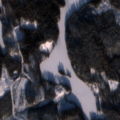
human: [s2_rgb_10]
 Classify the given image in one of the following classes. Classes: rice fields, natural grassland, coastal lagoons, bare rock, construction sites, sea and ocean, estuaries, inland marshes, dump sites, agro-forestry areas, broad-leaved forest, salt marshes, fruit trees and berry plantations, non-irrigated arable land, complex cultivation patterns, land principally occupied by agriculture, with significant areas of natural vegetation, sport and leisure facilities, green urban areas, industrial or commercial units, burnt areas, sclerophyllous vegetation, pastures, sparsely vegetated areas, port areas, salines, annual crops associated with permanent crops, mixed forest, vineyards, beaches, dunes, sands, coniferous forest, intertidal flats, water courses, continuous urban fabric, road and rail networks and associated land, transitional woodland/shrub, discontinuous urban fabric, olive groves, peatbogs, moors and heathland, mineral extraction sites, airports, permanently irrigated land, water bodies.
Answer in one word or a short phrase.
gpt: coniferous forest, water bodies